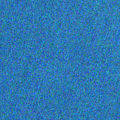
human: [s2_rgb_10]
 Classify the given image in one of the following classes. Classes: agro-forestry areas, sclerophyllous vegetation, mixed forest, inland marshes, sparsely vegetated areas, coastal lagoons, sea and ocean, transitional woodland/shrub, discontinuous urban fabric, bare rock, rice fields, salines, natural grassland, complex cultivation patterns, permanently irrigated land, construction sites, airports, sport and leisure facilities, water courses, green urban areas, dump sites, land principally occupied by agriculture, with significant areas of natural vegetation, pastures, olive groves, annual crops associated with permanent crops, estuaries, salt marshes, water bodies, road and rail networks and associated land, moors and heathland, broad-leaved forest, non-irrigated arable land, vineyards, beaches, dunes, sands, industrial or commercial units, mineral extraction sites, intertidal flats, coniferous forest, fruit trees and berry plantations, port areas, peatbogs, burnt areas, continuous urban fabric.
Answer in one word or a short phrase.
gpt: sea and ocean